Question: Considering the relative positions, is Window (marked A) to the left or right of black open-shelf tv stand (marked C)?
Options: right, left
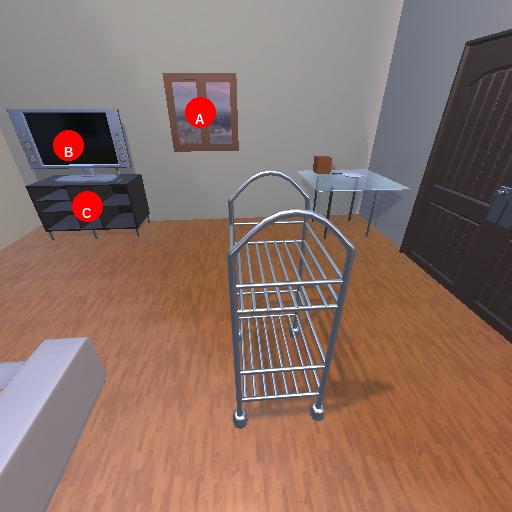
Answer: right